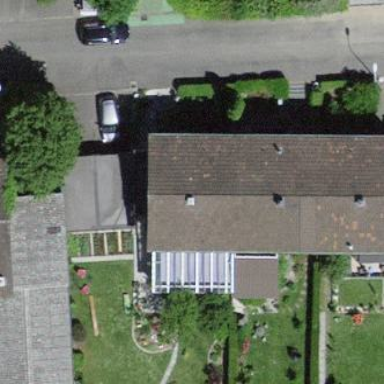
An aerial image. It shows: Terrace building with gabled roof covered in roof tiles.